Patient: sex M, age 46
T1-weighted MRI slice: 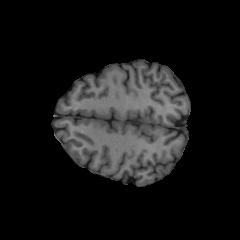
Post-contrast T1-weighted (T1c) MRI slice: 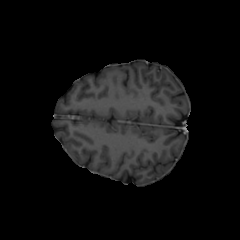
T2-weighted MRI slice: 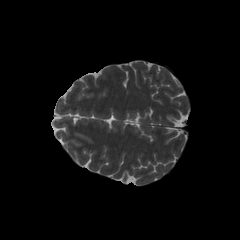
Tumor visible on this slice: no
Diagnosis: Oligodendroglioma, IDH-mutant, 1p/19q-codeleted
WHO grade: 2